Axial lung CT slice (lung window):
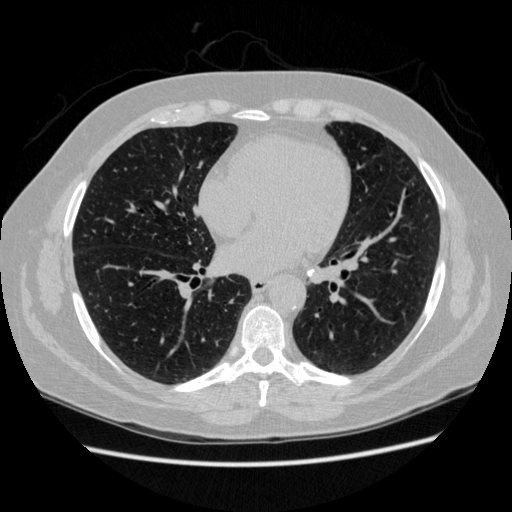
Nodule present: no